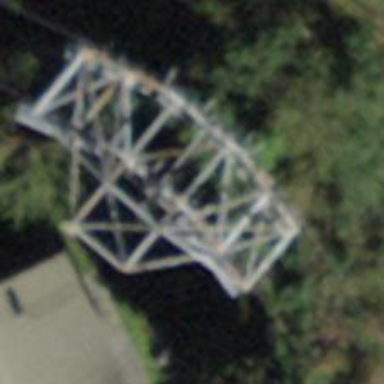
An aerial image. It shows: Pylon for aerialway.